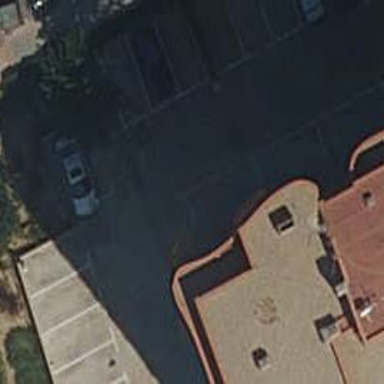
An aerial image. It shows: Cafe.